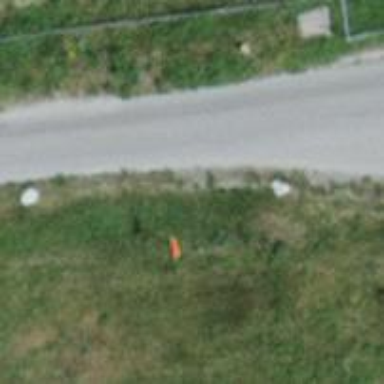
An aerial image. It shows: Pole with roofed pipeline marker.